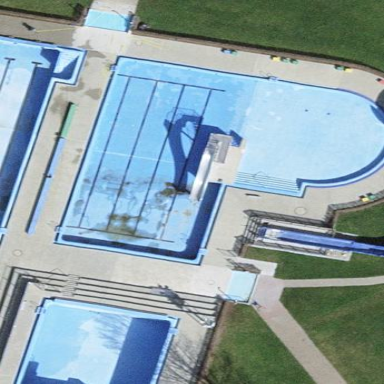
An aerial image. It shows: Swimming pool located in leisure land.